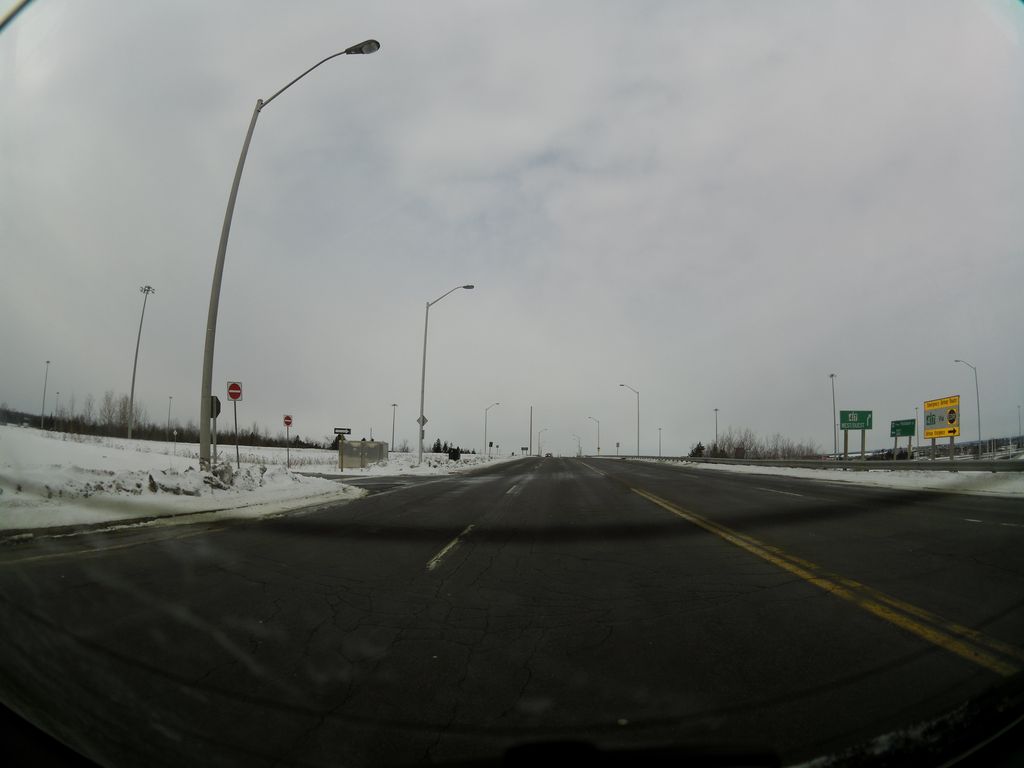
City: ottawa-gatineau